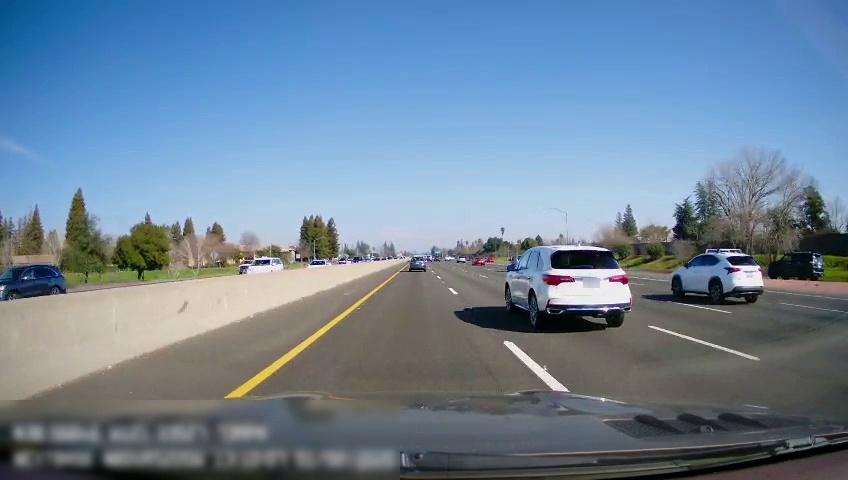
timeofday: Day
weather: Sunny
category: Drivable Space
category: Vehicles | Car
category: Vehicles | Car
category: Vehicles | Truck
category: Vehicles | Truck
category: Vehicles | SUV
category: Vehicles | SUV
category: Vehicles | Car
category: Vehicles | SUV
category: Vehicles | Car
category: Vehicles | Car
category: Vehicles | Van
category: Vehicles | SUV
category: Lanes | Alternate Lane
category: Lanes | Current Lane
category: Lanes | Current Lane
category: Lanes | Alternate Lane
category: Lanes | Alternate Lane
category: Lanes | Alternate Lane